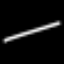
Label: line